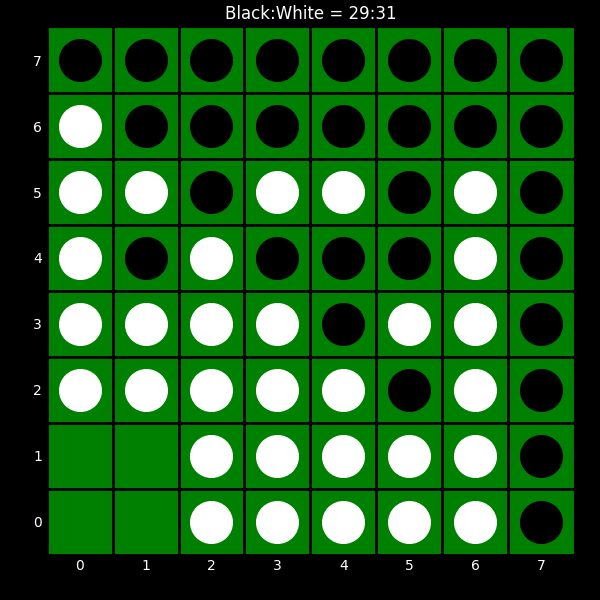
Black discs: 29
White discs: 31